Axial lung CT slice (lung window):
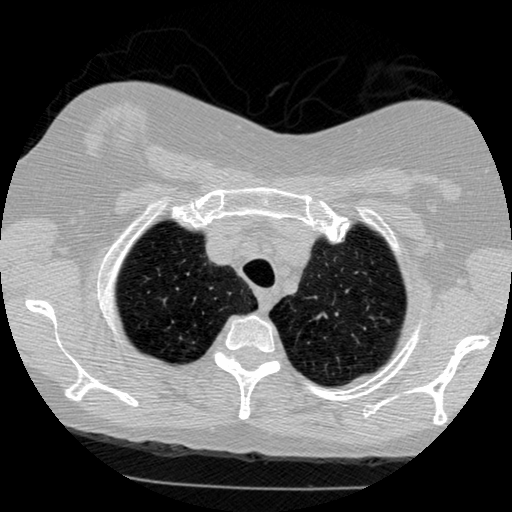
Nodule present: no